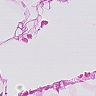
Metastatic tissue present: no